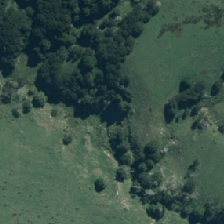
Land cover: manuka_kanuka